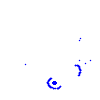
Particle: electron